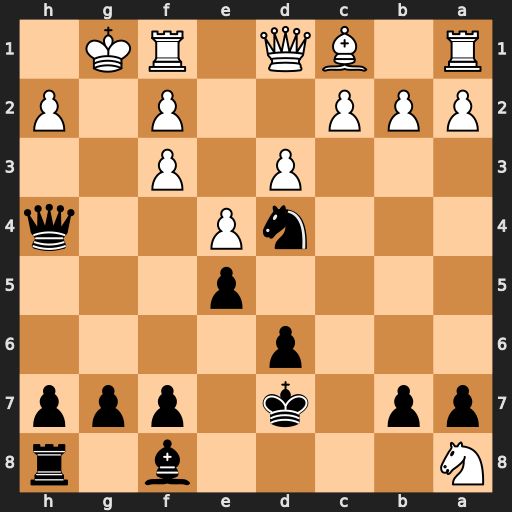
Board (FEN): N4b1r/pp1k1ppp/3p4/4p3/3nP2q/3P1P2/PPP2P1P/R1BQ1RK1
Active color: b
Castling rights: -
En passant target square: -
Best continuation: Qh3 Be3 Nxf3+ Qxf3 Qxf3